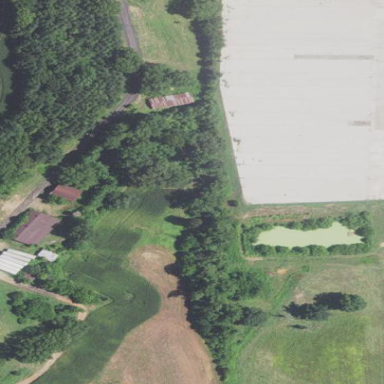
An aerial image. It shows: Farmyard area.